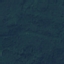
Land use / land cover class: Forest